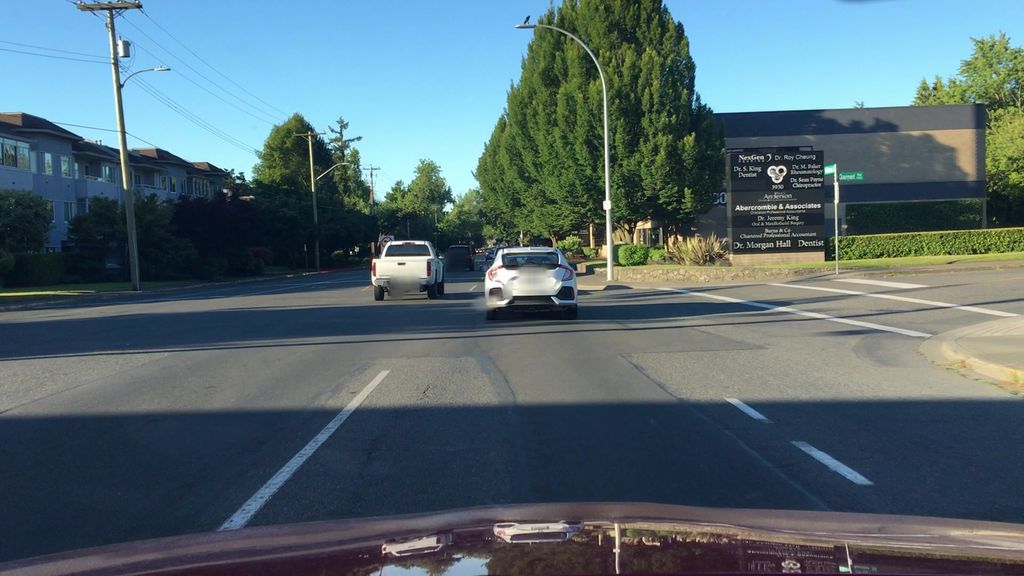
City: victoria